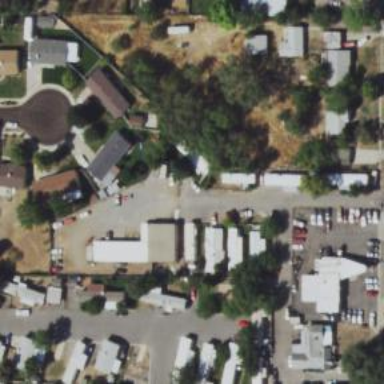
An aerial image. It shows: Mobile home park.